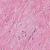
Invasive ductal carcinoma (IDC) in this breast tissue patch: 0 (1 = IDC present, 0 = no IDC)